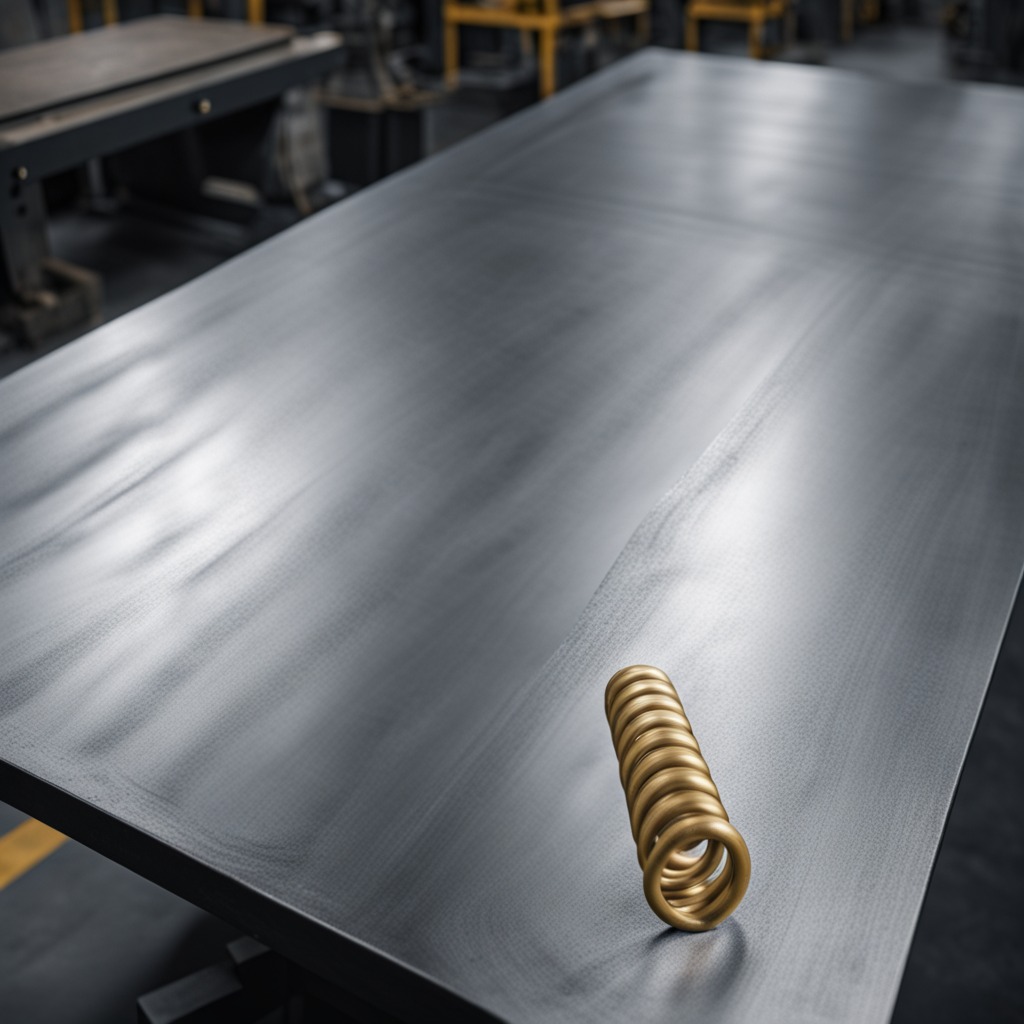
A coiled metal spring is lying on the cold steel table in a mining workshop.